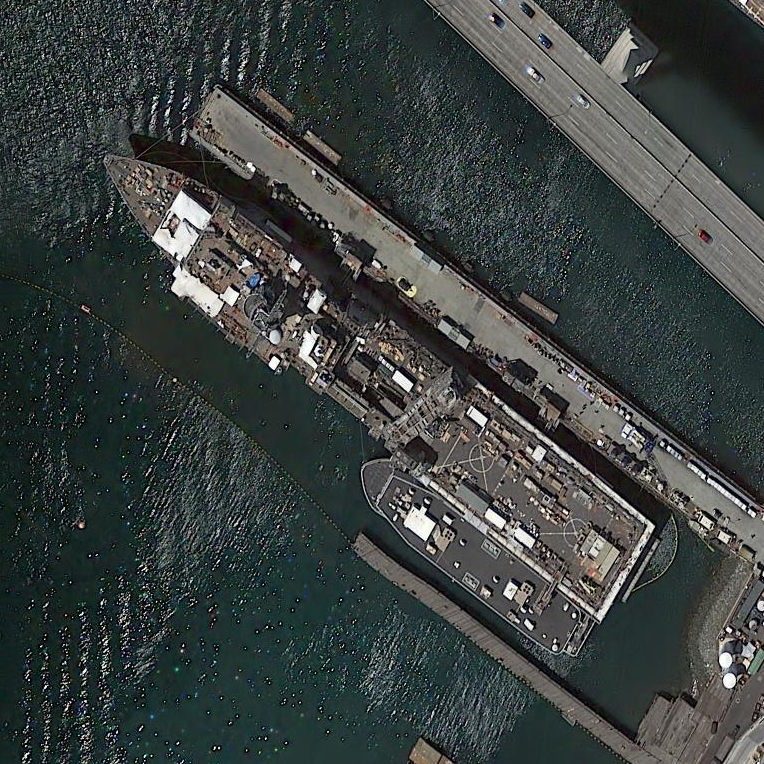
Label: Whitby_Island-class_dock_landing_ship